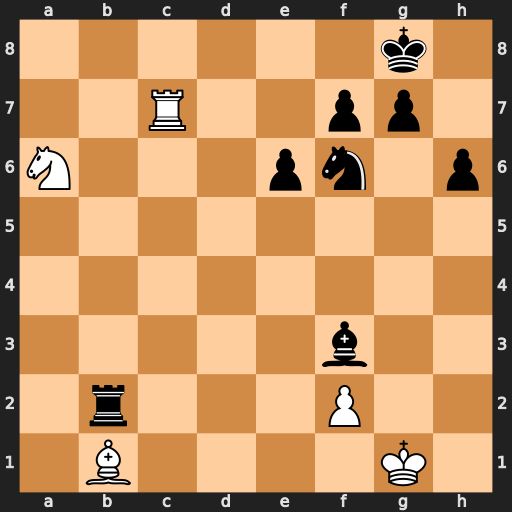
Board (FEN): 6k1/2R2pp1/N3pn1p/8/8/5b2/1r3P2/1B4K1
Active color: w
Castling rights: -
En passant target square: -
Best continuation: Rc8+ Ne8 Rxe8#